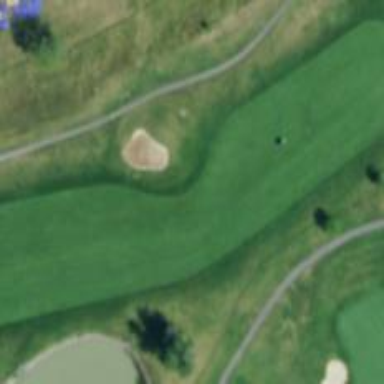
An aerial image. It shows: View of golf hole.